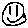
Label: smiley face